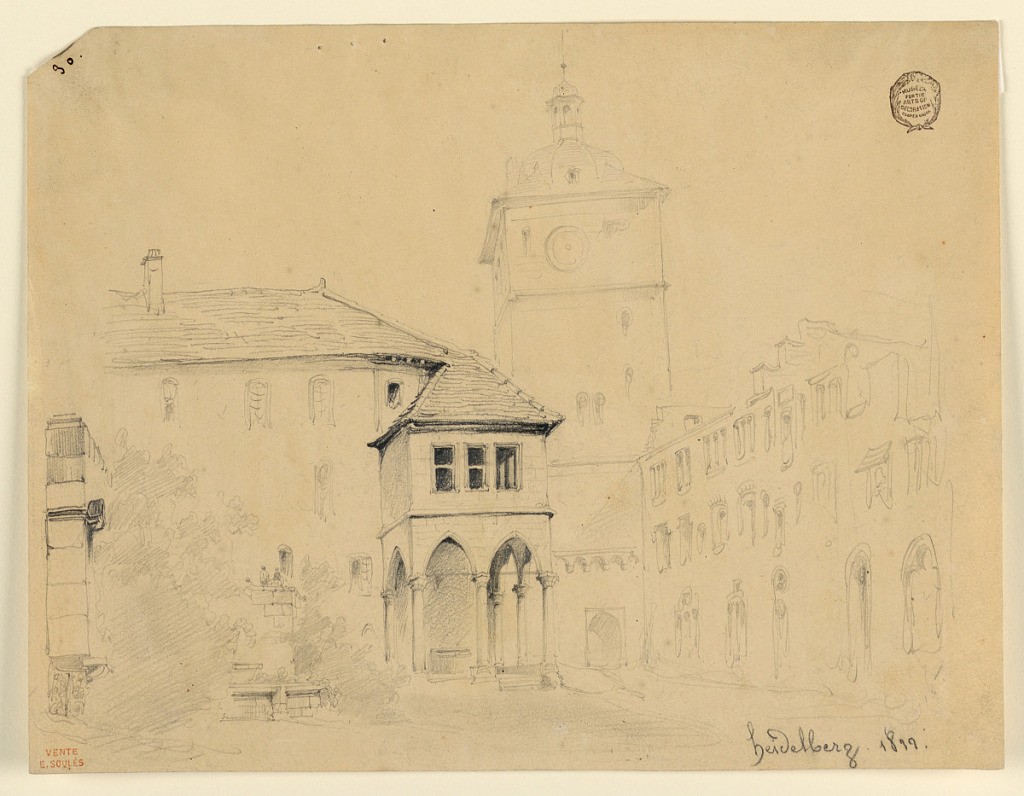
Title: The Castle yard in Heidelberg
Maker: Eugène Edouard Soulès, French, 1811–1876
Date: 1839
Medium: Graphite, black crayon on paper
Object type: Drawing
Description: The covered well is in the center, a building at right, the great watch tower in the middle distance. Written below at right: "Heidelberg 1839".